Interaction volume radius: 5 \u00c5
Interaction volume height: 25 \u00c5
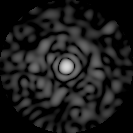
Disorder parameter: 0.8779